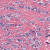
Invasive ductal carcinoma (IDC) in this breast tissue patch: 1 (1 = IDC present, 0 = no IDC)